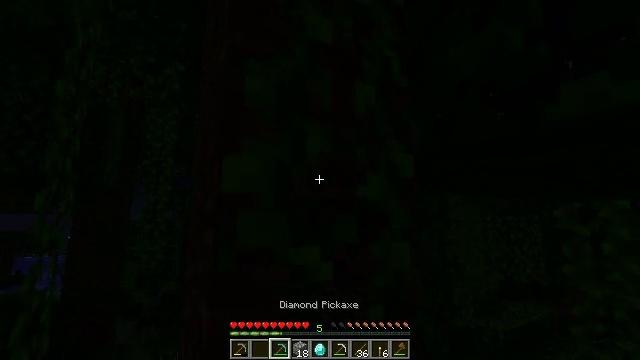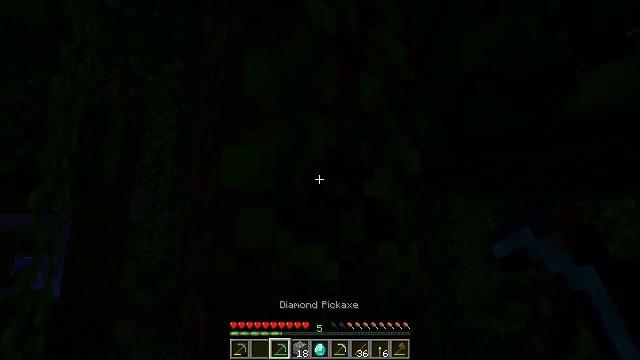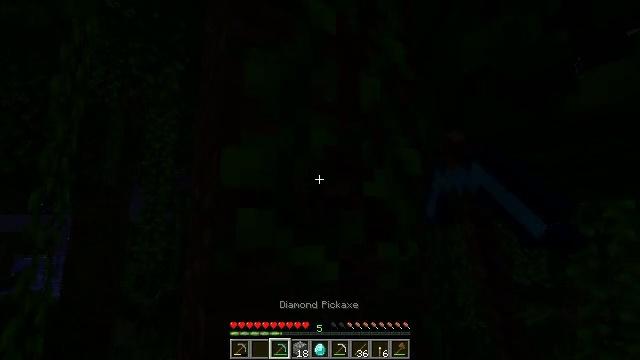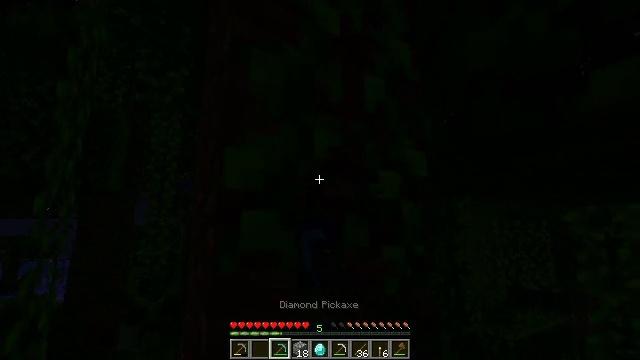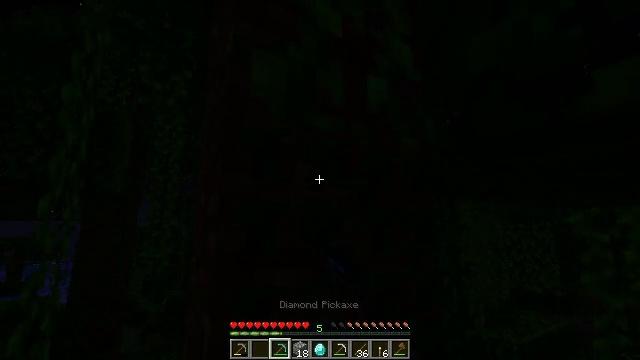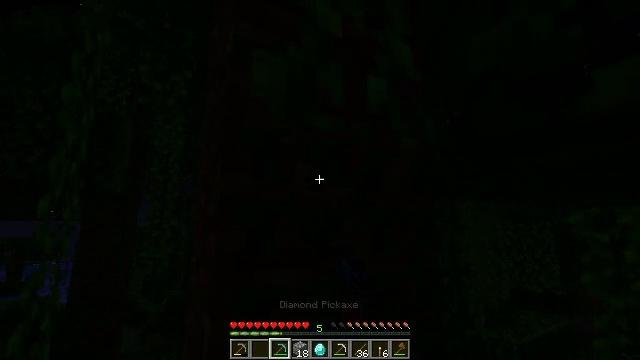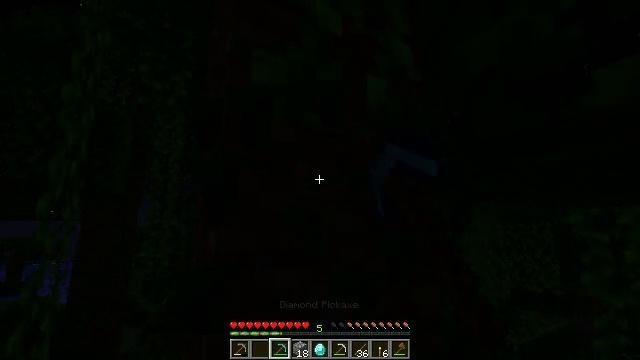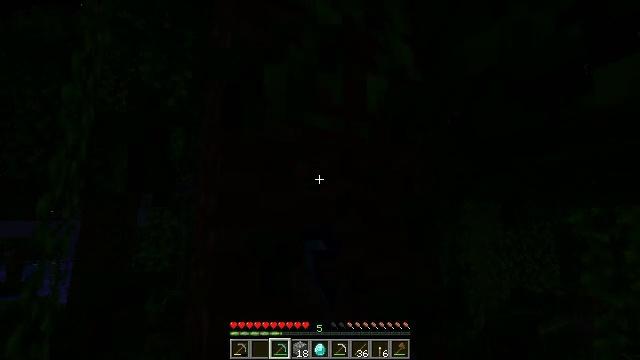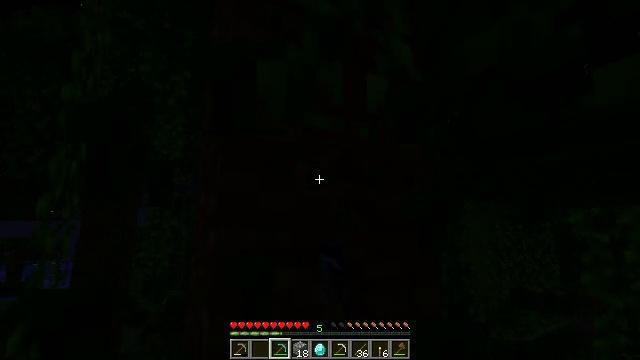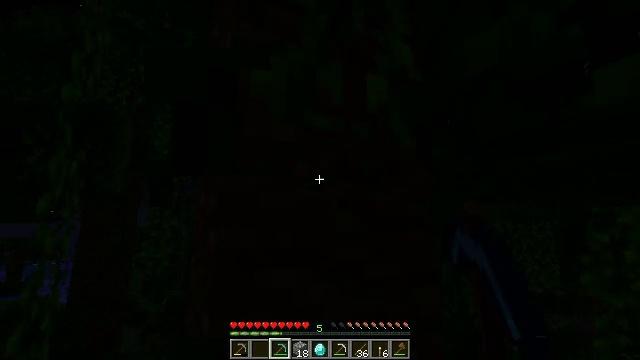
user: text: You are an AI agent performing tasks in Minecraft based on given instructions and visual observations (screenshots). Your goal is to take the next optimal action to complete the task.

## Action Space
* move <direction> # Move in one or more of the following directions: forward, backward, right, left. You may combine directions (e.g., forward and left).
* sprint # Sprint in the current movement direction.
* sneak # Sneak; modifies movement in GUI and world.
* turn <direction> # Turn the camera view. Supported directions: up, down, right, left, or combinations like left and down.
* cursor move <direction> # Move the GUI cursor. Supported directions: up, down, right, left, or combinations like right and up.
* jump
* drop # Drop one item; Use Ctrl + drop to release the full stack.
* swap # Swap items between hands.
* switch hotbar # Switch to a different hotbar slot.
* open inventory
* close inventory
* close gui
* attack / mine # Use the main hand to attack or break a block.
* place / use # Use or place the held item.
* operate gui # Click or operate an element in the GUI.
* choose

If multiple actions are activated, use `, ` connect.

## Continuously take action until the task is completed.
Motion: motion action
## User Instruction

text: Retrieve vines from walls or cliffs.
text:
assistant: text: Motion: attack / mine
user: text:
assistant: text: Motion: attack / mine
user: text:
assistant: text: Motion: attack / mine
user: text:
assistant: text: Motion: attack / mine
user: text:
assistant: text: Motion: attack / mine
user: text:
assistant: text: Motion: attack / mine
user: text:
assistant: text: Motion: attack / mine
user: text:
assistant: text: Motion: attack / mine
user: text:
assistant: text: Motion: attack / mine
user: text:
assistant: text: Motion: attack / mine